Question: I'm learning OCR using 'PyTesser' and 'Tesseract'. As the first milestone, I want to write a tool to recognize captcha that simply consists of some digits. I read some tutorials and wrote such a test program.
'''
from pytesser.pytesser import *
from PIL import Image, ImageFilter, ImageEnhance
im = Image.open("test.tiff")
im = im.filter(ImageFilter.MedianFilter())
enhancer = ImageEnhance.Contrast(im)
im = enhancer.enhance(2)
im = im.convert('1')
text = image_to_string(im)
print "text={}".format(text)
'''
I tested my code with the image below. But the result is '2(T?770'. And I've tested some other similar images as well, in 80% case the results are incorrect.

I'm not familiar with imaging processing. I've two questions here:
1. Is it possible to tell PyTesser to guess digits only?
2. I think the image is quite easy for human to read. If it is so difficult for PyTesser to read digits only image, is there any alternatives can do a better OCR?
Any hints are very appreciated.
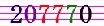
Answer: I think your code is quite okay. It can recognize '207770'. The problem is at 'pytesser' installation. The 'Tesseract' in 'pytesser' is out-of-date. You'd download a most recent version and overwrite corresponding files. You'd also edit 'pytesser.py' and change
'''
tesseract_exe_name = 'tesseract'
'''
to
'''
import os.path
tesseract_exe_name = os.path.join(os.path.dirname(__file__), 'tesseract')
'''